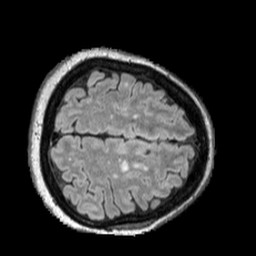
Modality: FLAIR
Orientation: axial
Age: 62
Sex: female
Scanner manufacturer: siemens
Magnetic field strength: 3 T
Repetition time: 5 s
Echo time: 0.387 s